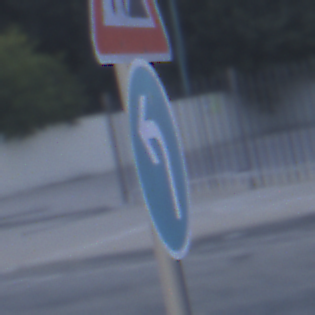
Verkehrszeichen: VorgeschriebeneFahrtrichtungLinks
Zusatzzeichen oben: Arbeitsstelle
Umgebung: Outdoor, Suburban
Tageszeit: SunriseSunset
Wetter: PartlyCloudy
Licht: Natural
Jahreszeit: NotSpecified
Kontrast: LowContrast